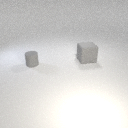
large gray rubber cube behind small gray rubber cylinder